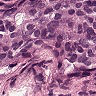
Metastatic tissue present: yes